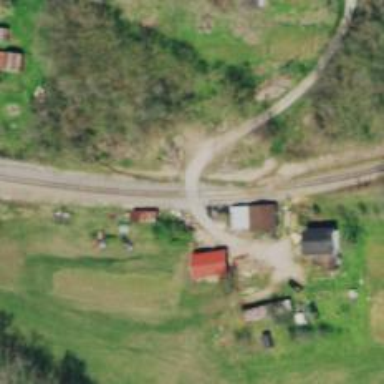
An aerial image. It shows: Level crossing along the railway.